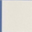
Piece: xx